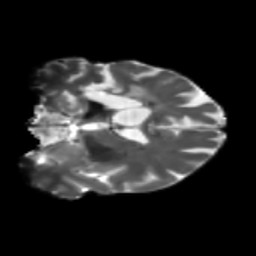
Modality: T2w
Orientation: coronal
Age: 57
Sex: female
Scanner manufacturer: siemens
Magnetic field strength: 3 T
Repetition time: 5.25 s
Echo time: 0.08 s